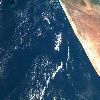
Label: water